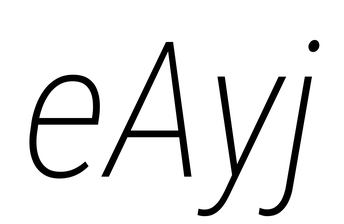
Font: Roboto-Italic_Condensed_ExtraLight_Italic